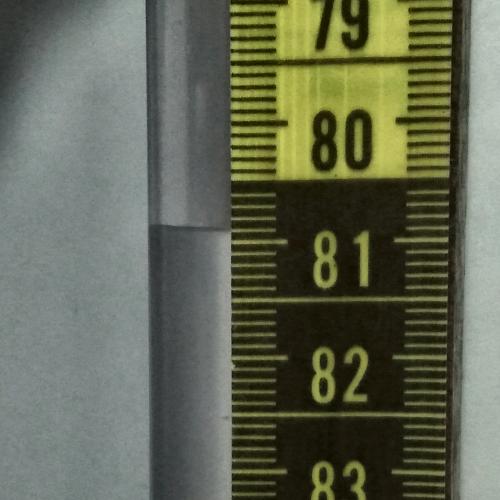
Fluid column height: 80.9 cm